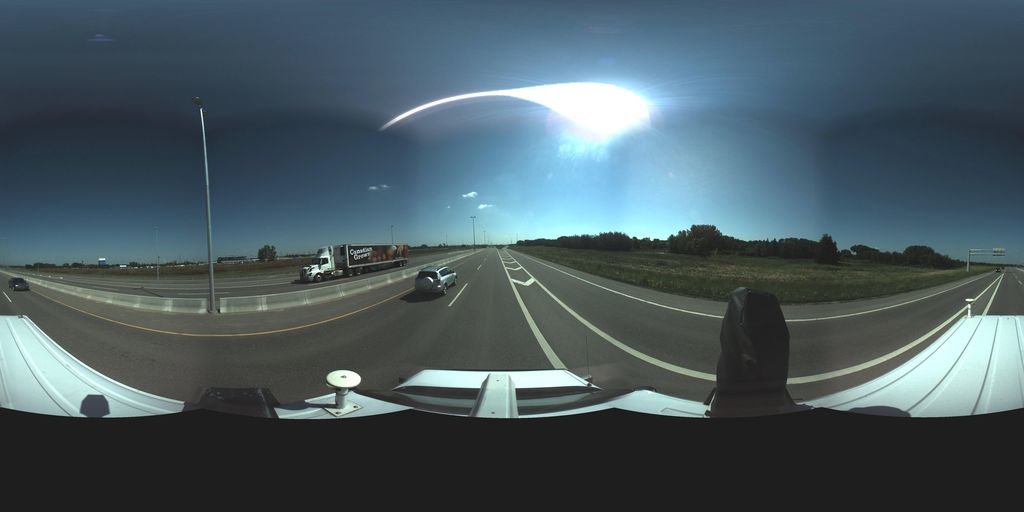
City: saskatoon